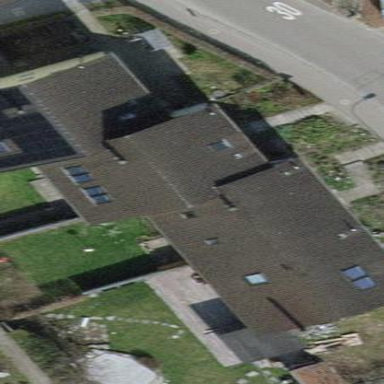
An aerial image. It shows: Terrace building.